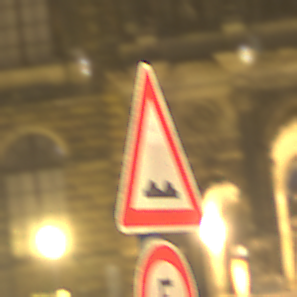
Verkehrszeichen: UnebeneFahrbahn
Zusatzzeichen unten: Geschwindigkeit5
Umgebung: Outdoor, Urban
Tageszeit: Night
Wetter: Overcast
Licht: Artificial
Jahreszeit: NotSpecified
Kontrast: HighContrast